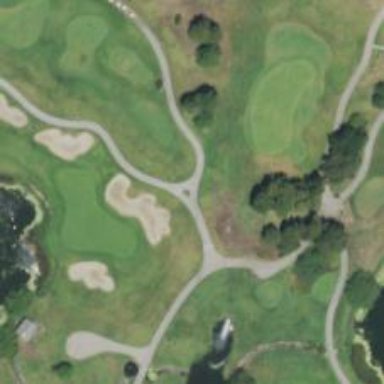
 featuring footway path along with golf path."